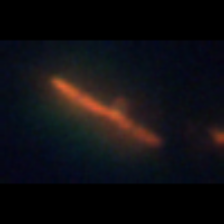
Taxon: Psuedo-nitzschia
Group: Diatoms